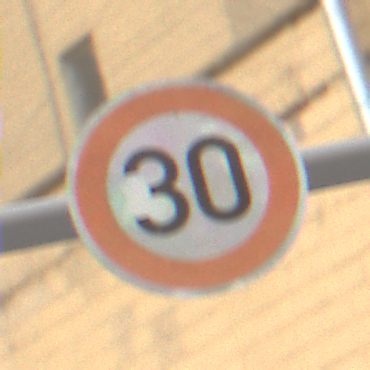
Verkehrszeichen: Geschwindigkeit30
Umgebung: Outdoor, Urban
Tageszeit: MorningAfternoon
Wetter: Overcast
Licht: Natural
Jahreszeit: NotSpecified
Kontrast: LowContrast